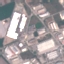
Land use / land cover class: Industrial